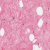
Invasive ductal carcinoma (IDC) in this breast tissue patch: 0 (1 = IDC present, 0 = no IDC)